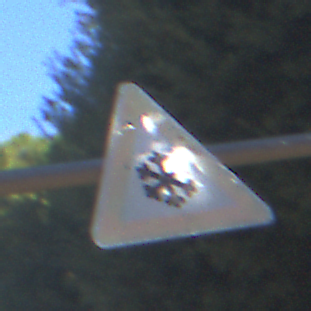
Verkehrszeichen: SchneeOderEisglaette
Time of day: MorningAfternoon
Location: Outdoor (Suburban)
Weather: Clear
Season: NotSpecified
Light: Natural